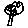
Label: tree